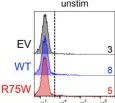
Functional testing of R75W CARD11. JPM50.6 cells were transfected with EV, WT or R75W CARD11-FLAG expression constructs, without.
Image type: pathology (masson_trichrome)